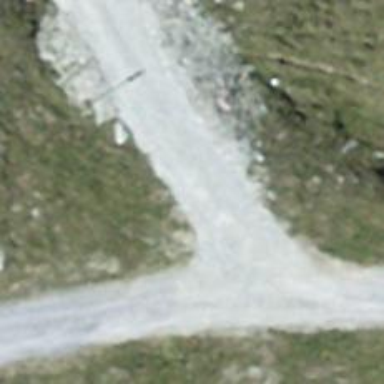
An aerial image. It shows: Guidepost providing information.